Question: In my project I have several tasks in my build.gradle. I want those tasks to be independent while running. ie I need to run a single task from command line. But the command "gradle taskA" will run both taskA and taskB which I do not want. How to prevent a task being running?.
Here's a sample of what I am doing.
'''
task runsSQL{
description 'run sql queries'
apply plugin: 'java'
apply plugin: 'groovy'
print 'Run SQL' }
task runSchema{
apply plugin: 'java'
apply plugin: 'groovy'
print 'Run Schema' }
'''
Here's the output I'm getting.

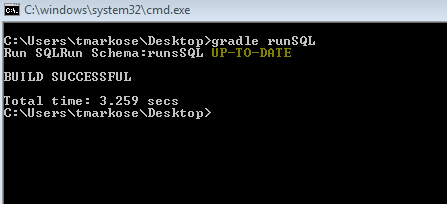
Answer: You can use '-x' option or '--exclude-task' switch to exclude task from task graph. But it's good idea to provide runnable example.